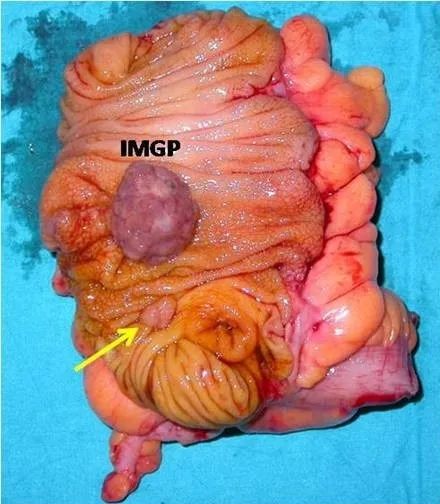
Surgical specimen: ileocecal resection. Surgical specimen: ileocecal resection. IMGP appears to be a spherical, sessile and lobulated polyp of the cecum, without a peduncle, 4.2 cm in diameter. An arrow shows a little adenomatous polyp below the IMGP next to the ileocecal valve.
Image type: pathology (h&e)